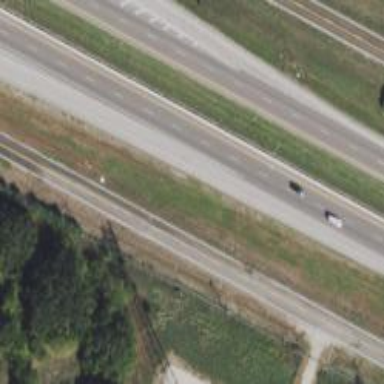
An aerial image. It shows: Asphalt motorway.